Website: bh-photo
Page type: cross-sells
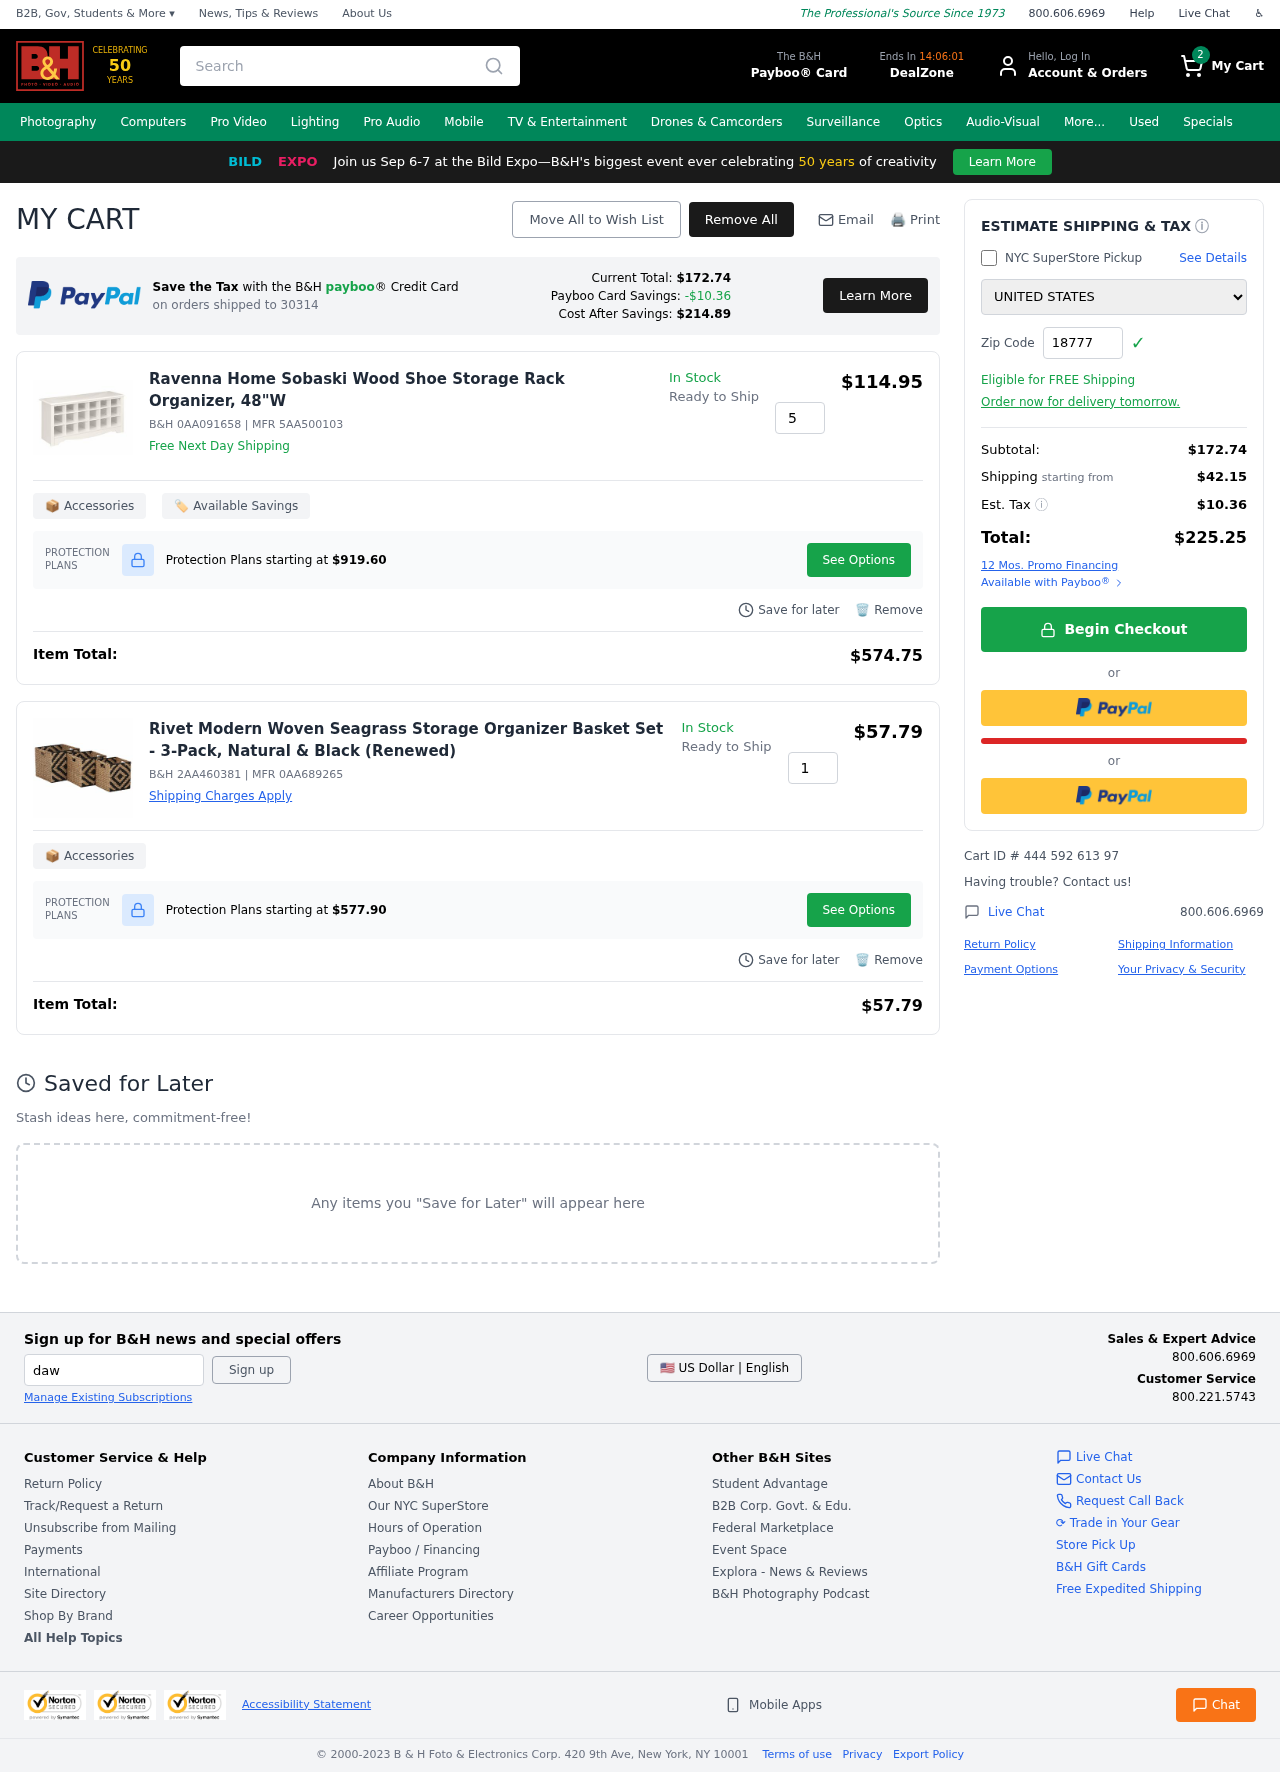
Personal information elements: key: PII_COUNTRY
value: United States
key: PII_POSTCODE
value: on orders shipped to 30314
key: PII_POSTCODE2
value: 18777
Product elements: key: PRODUCT1_NAME
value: Ravenna Home Sobaski Wood Shoe Storage Rack Organizer, 48"W
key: PRODUCT1_PRICE
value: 114.95
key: PRODUCT1_QUANTITY
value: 5
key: PRODUCT2_NAME
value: Rivet Modern Woven Seagrass Storage Organizer Basket Set - 3-Pack, Natural & Black (Renewed)
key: PRODUCT2_PRICE
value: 57.79
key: PRODUCT2_QUANTITY
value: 1
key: PRODUCT1_SKU
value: B&H 0AA091658
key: PRODUCT1_MFR
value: MFR 5AA500103
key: PRODUCT1_PROTECTION_PRICE
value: $919.60
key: PRODUCT1_ITEM_TOTAL
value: $574.75
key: PRODUCT2_SKU
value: B&H 2AA460381
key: PRODUCT2_MFR
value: MFR 0AA689265
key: PRODUCT2_PROTECTION_PRICE
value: $577.90
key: PRODUCT2_ITEM_TOTAL
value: $57.79
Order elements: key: ORDER_NUM_ITEMS
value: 2
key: PAYBOO_CURRENT_TOTAL
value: $172.74
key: ORDER_SUBTOTAL
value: $172.74
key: ORDER_SHIPPING_COST
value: $42.15
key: ORDER_TAX
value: $10.36
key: ORDER_TOTAL
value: $225.25
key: ORDER_ID
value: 444 592 613 97
Search elements: key: HEADER_SEARCH
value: Search
Other elements: key: PAYBOO_SAVINGS
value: -$10.36
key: PAYBOO_COST_AFTER_SAVINGS
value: $214.89